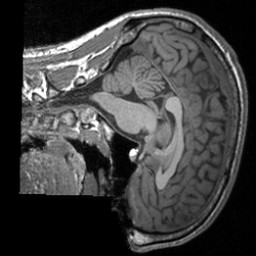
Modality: T1w
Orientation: sagittal
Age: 20
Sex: male
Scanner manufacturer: siemens
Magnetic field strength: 3 T
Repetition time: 1.9 s
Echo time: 0.00226 s